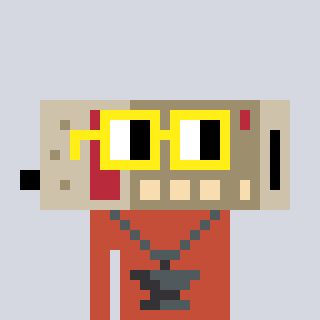
a pixel art character with square yellow glasses, a cordless phone-shaped head and a rust-colored body on a cool background